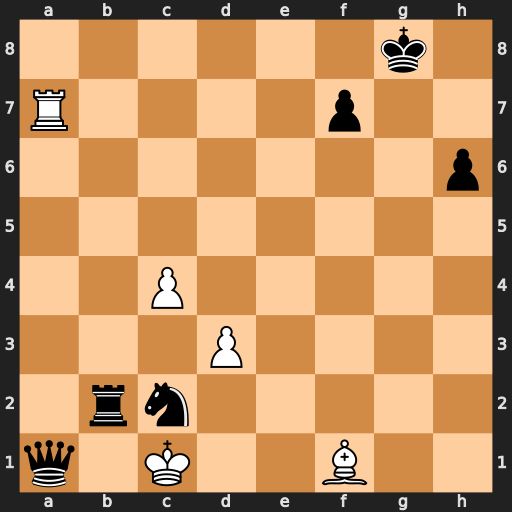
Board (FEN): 6k1/R4p2/7p/8/2P5/3P4/1rn5/q1K2B2
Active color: w
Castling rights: -
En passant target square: -
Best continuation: Rxa1 Rb8 Kxc2